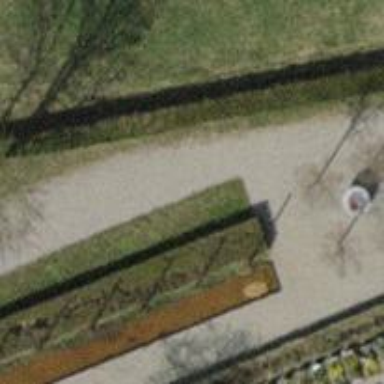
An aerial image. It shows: Hedge acting as barrier.